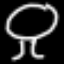
Label: mushroom